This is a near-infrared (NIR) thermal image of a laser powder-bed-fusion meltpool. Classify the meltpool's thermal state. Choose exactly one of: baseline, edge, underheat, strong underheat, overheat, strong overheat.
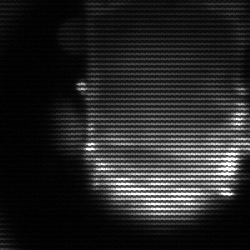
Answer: baseline